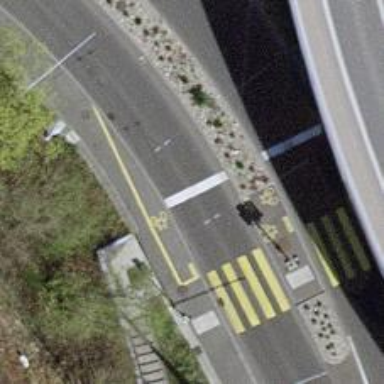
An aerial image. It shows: Road with traffic signals.